Question: I dragged and dropped a .js file in to my project. I want to load it, but it's not working. It gives me a null path .
This is the first I try to get the path
'''
NSString *path = [[NSBundle mainBundle] pathForResource:@"SearchWebView" ofType:@"js"];
'''
this is not working. So then I think I might need to copy it in Documents/
So I run the copy file
'''
- (NSString *)getJSFilePath {
NSArray *paths = NSSearchPathForDirectoriesInDomains(NSDocumentDirectory , NSUserDomainMask, YES);
NSString *documentsDir = [paths objectAtIndex:0];
return [documentsDir stringByAppendingPathComponent:@"SearchWebView.js"];
}
- (void) copyJSFileIfNeeded{
//Using NSFileManager we can perform many file system operations.
NSFileManager *fileManager = [NSFileManager defaultManager];
NSError *error;
NSString *jsPath = [self getJSFilePath];
BOOL success = [fileManager fileExistsAtPath:jsPath];
if(!success) {
NSString *defaultDBPath = [[[NSBundle mainBundle] resourcePath] stringByAppendingPathComponent:@"SearchWebView.js"];
success = [fileManager copyItemAtPath:defaultDBPath toPath:jsPath error:&error];
if (!success){
//NSAssert1(0, @"Failed to create writable database file with message '%@'.", [error localizedDescription]);
}
}
}
- (BOOL)application:(UIApplication *)application didFinishLaunchingWithOptions:(NSDictionary *)launchOptions{
[self performSelector:@selector(copyJSFileIfNeeded)];
}
'''
It's not creating a new copy file in my documents folder. I don't know why?
I can use the same method to copy plist or sqlite file, But the ".js file" is no response .
I also check the file is exactly in my project bundle .

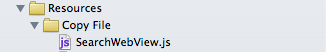
Answer: When you add the JavaScript file, Xcode detects that the file is a source code file, assumes you want to compile it and automatically adds it to the build phase.
To stop Xcode trying to compile it and make it copy the file instead, expand your target in the Groups and Files list, remove the JavaScript file from the build phase and add it to the build phase.
For Xcode 4, click on the main project, click on Build Phases, and you'll find and , detailed steps below -
1. Project Navigator (Cmd + 1)
2. Select your project
3. Select target
4. Select "Build Phases" tab, there you will get your desire sections.
5. Add desired js file to copy bundle resources and remove from compile sources